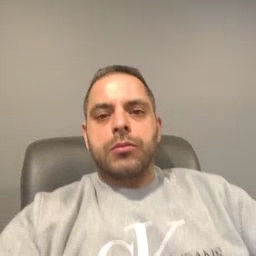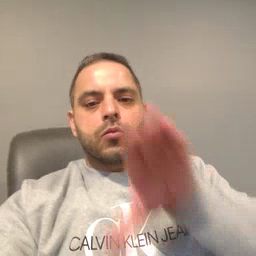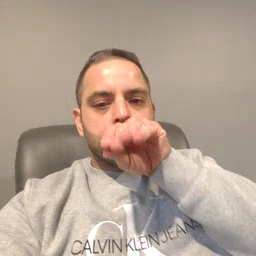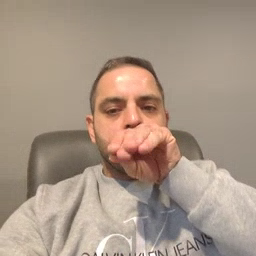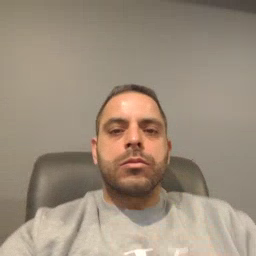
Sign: goose